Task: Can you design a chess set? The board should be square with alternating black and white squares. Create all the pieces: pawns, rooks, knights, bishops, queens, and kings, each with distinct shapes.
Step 3039:
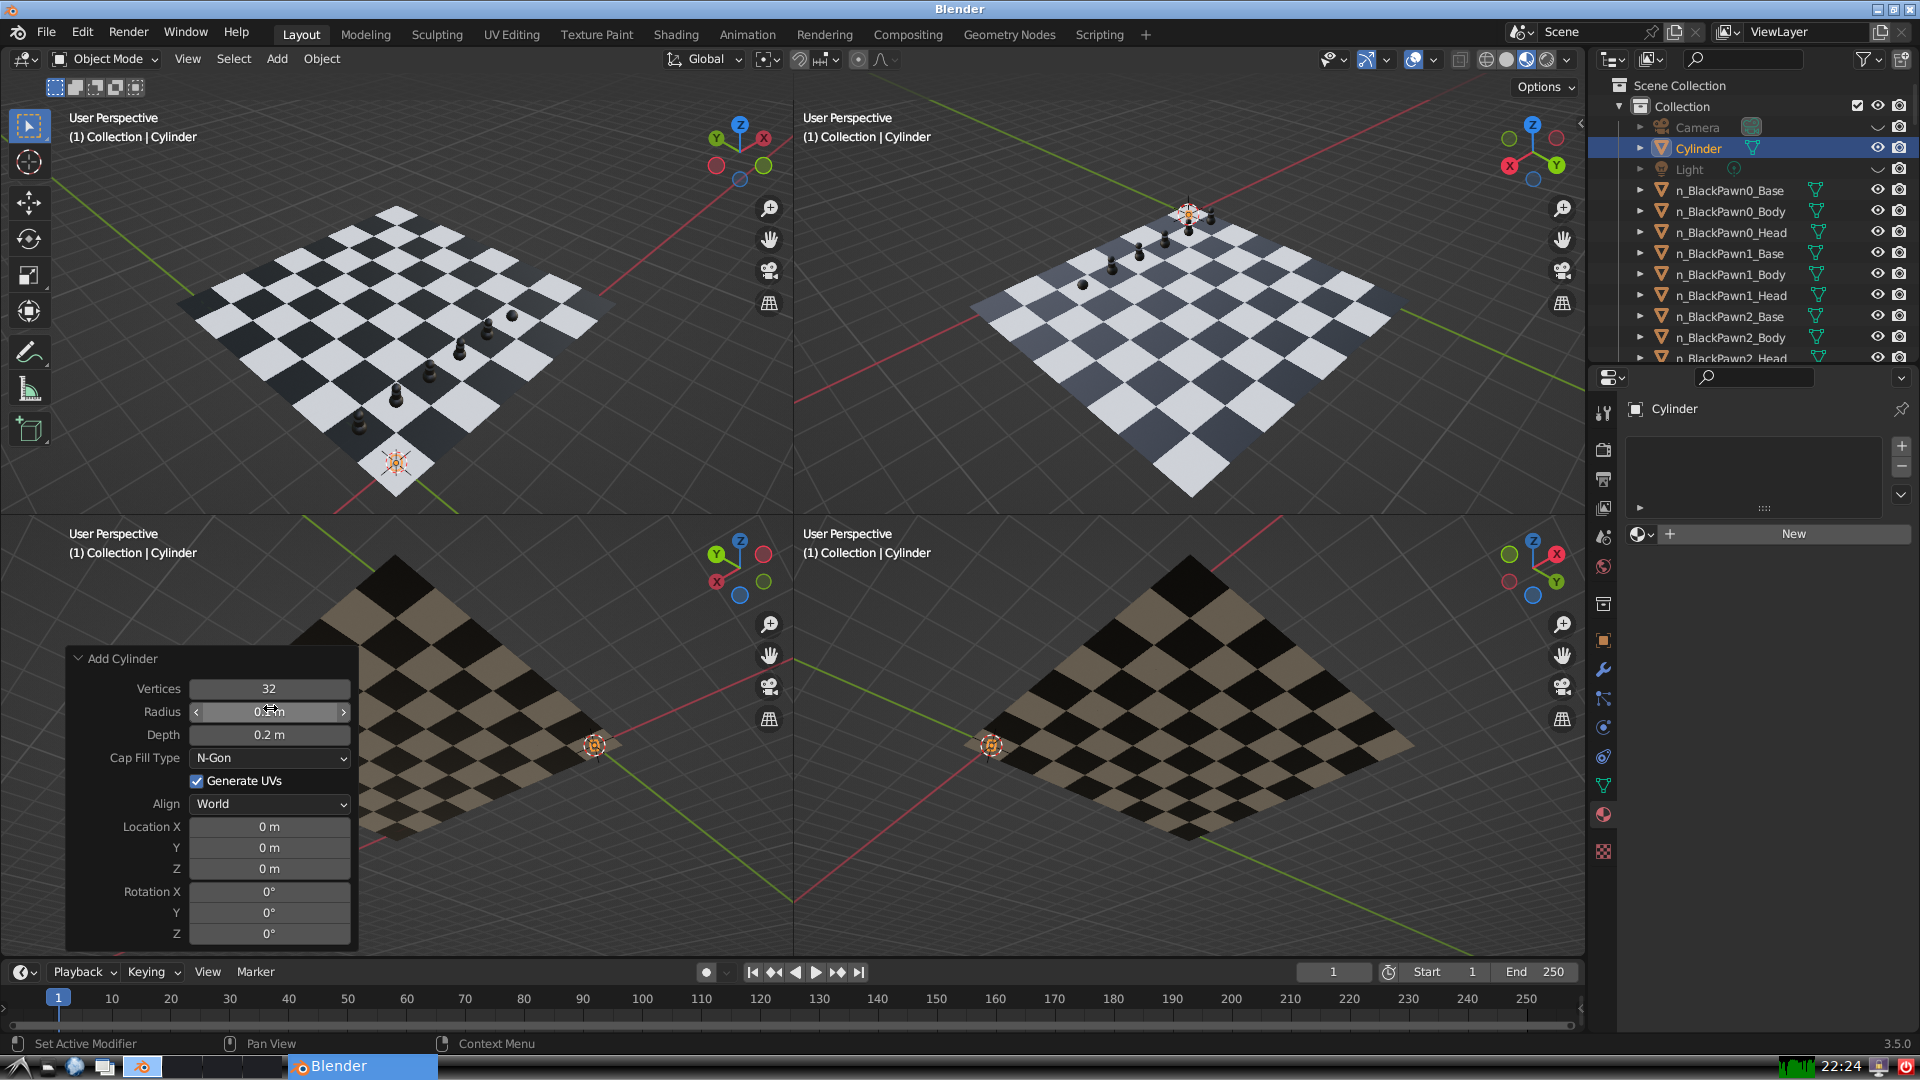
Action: click: no